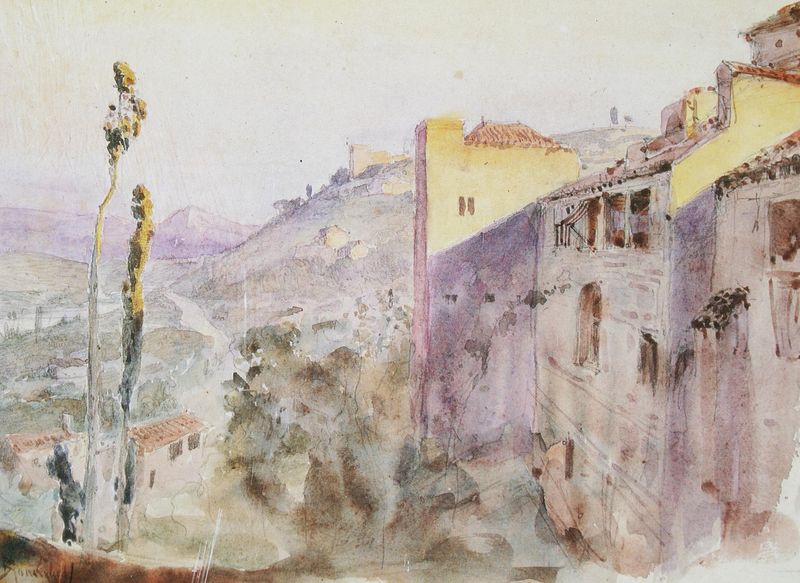
Titel: Die scharlachrote Rose
Künstler: Wassilij Dimitriewitsch Polenow
Standort: Moskau
Institution: Bachruschin-Museum
Schlagwörter: baum, berg, blätter, dunkel, himmel, mann, schatten, wasser, weiß, aquarell, bäume, gelb, grün, landschaft, ocker, stadt, wäsche, braun, fenster, frankreich, grau, hell, licht, pastell, schwarz, straße, dach, gebäude, haus, weg, beige, alt, architektur, mensch, stein, birke, erde, horizont, häuser, hügel, natur, sonnenaufgang, busch, büsche, gewässer, sonne, land, pflanze, pflanzen, rosa, tal, zart, anhöhe, dachziegel, kamin, turm, balkon, spanien, papier, bogen, fassade, italien, ort, süden, trocken, berge, gebirge, hang, dorf, dächer, mauer, ziegel, lila, sonnenuntergang, violett, wasserfarbe, massiv, rundbogen, wein, lciht, ortschaft, indigo, bergdorf, wasserfarben, blumenkästen, loggia, burg, höhe, provence, dache, mauerwerk, bergkamm, andeutungen, beleuchtet, lanschaft, sonnenstrahlen, siedlung, geranien, pinie, hänge, mediterran, schemen, schief, baumspitzen, toskana, aquarelle, scharte, roa, schattenseite, hügek, architektut, angedeutet, patell, südlandschaft, toulouse lautrece, das haus im nebel, italienische malerei, mein sommertrip